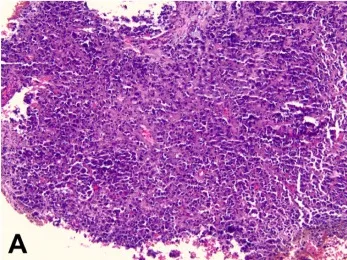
(A) The initial cervical biopsy (100x magnification) demonstrated extensive mitotic activity, high-grade nuclei with hyperchromasia and nuclear molding, scant cytoplasm, and ill-defined cell borders, all characteristic of small-cell carcinoma.
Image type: pathology (h&e)